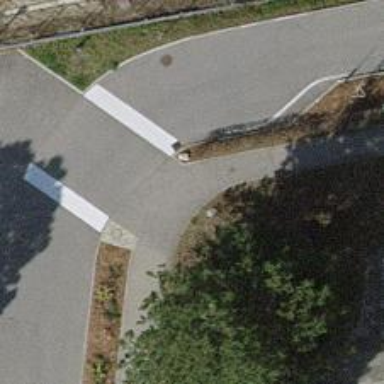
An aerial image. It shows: Sidewalk along the footway.